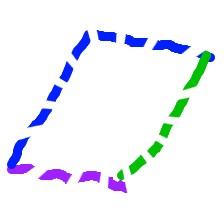
Shape: parallelogram